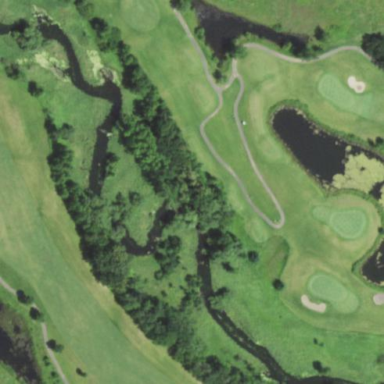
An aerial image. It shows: Water hazard on golf course. The hazard is natural water feature.